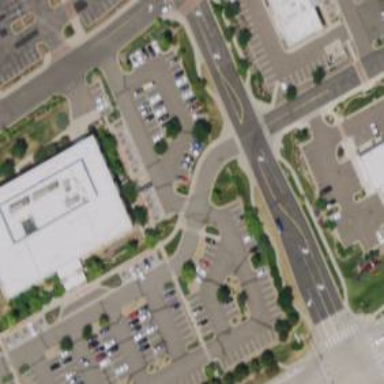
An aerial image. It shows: Parking space.